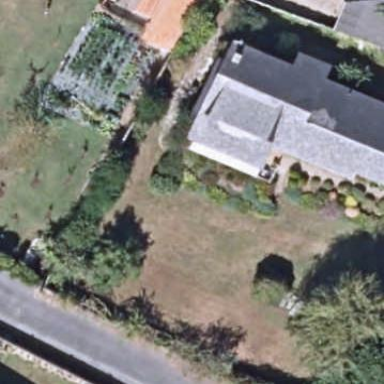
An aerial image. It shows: Simple house.